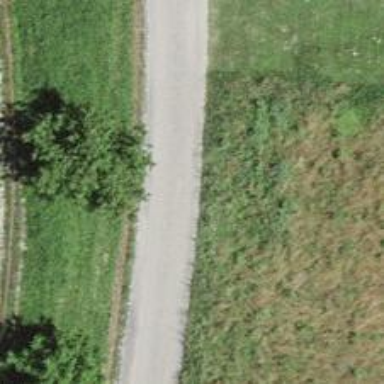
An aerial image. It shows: Unclassified road with compacted surface.